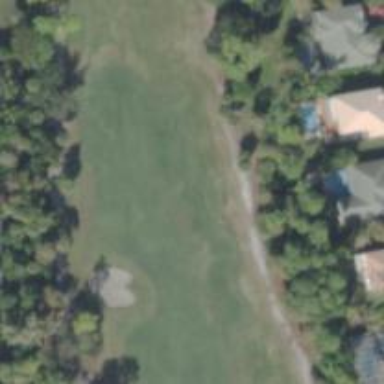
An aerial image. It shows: Golf hole.